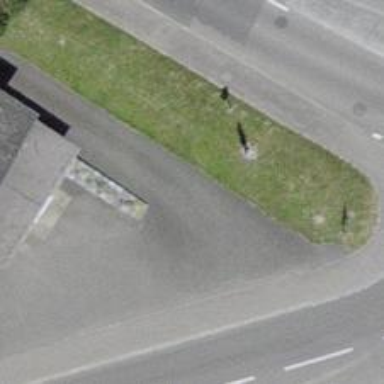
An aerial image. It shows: Historic wayside cross.